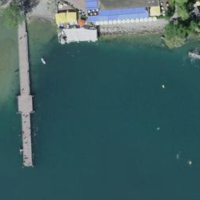
EUNIS habitat code: 14
Species observed at this site:
Corvus corone
Podiceps cristatus
Cyanistes caeruleus
Fulica atra
Anas platyrhynchos
Chloris chloris
Bucephala clangula
Passer domesticus
Fringilla coelebs
Sylvia atricapilla
Carduelis carduelis
Turdus merula
Chroicocephalus ridibundus
Phalacrocorax carbo
Larus michahellis
Cygnus olor
Parus major
Mergus merganser
Milvus milvus
Sterna hirundo
Columba livia
Motacilla alba